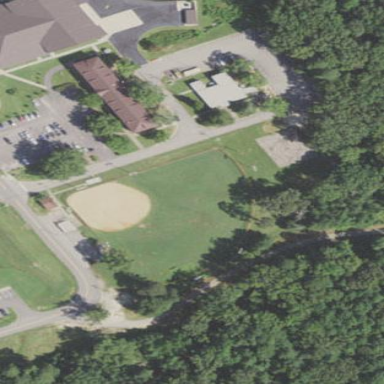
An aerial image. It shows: Baseball pitch for leisure and sports activities.